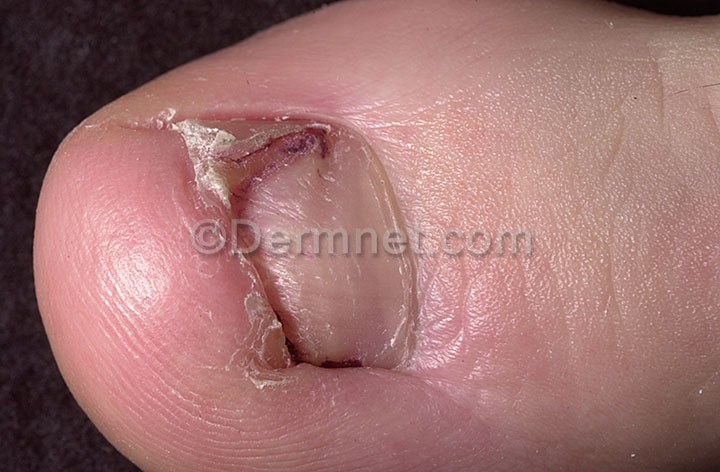
Disease: Nail Fungus and other Nail Disease